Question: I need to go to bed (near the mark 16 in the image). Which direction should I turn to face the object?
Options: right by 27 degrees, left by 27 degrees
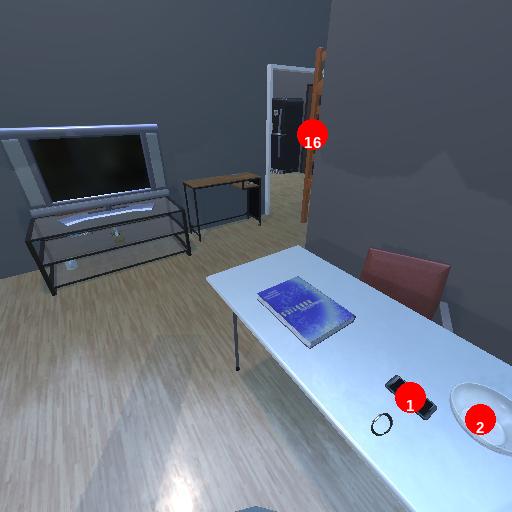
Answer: right by 27 degrees